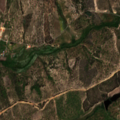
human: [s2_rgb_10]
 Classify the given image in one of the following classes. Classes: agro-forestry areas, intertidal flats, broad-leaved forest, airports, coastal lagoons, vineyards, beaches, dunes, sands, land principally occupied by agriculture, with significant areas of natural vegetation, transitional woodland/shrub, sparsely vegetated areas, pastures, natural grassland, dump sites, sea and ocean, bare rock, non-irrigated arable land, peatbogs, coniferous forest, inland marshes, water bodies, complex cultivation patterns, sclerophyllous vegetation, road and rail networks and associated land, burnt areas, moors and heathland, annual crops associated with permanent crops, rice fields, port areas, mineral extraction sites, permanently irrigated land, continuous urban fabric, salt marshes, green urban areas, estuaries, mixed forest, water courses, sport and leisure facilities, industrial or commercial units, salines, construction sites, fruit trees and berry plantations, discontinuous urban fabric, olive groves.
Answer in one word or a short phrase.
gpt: non-irrigated arable land, permanently irrigated land, olive groves, agro-forestry areas, broad-leaved forest, transitional woodland/shrub